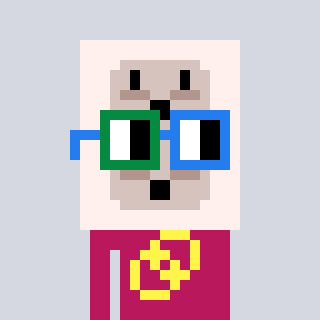
a pixel art character with square green and blue glasses, a outlet-shaped head and a darkpink-colored body on a cool background